Question: When I press a 'Tab Bar Button' I want to show a 'UIScrollView' on the entire iPhone screen on top of a 'UITableView'.
I managed to do this programatically using this code:
'''
-(IBAction)displayMenu
{
UIScrollView* scrollView = [[UIScrollView alloc] initWithFrame:CGRectMake(0,
0,
[[UIScreen mainScreen] applicationFrame].size.width,
[[UIScreen mainScreen] applicationFrame].size.height + 50)];
scrollView.backgroundColor = [UIColor greenColor];
scrollView.alpha = 0.5;
[self.navigationController.view addSubview:scrollView];
}
'''
But I want to add some other controls inside the 'UIScrollView' so it's easier for me to do this using storyboards. But I don't know exactly where to put the 'UIScrollView' when I drag it on the table view controller so it can be hidden until I press the button.
This is how my Scene looks for the 'UITableViewController':

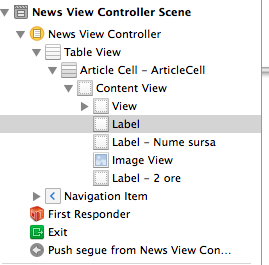
Answer: Use a normal 'UIViewController' instead of the 'UITableViewController' and add your 'UITableView' and 'UIScrollView' in it's view. Then just hide/show the scroll view.